Question: Consider this class diagram:

Car has a max speed of 200 kph, and bus 100 kph. I represent this as a const maxSpeed field in the sub-class;
How do I make getMaxSpeed() return this constant. This is a simple example only to illustrate my problem, so duplicating the getMaxSpeed() to every sub-class won't help me.
Is there any way to do it?
I already considered the solution of avoiding consts and using virtual properties, but then every instance of the class will hold a maxSpeed field, which is a waste of space.
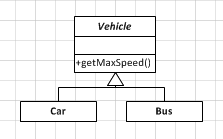
Answer: The whole point of making something virtual is that you don't know at compile time what method to call, so there's no way a 'const' can be 'virtual'. The typical solution to this is to have 'abstract public double MaxSpeed { get; }' in your base class and then 'override public double MaxSpeed { get { return 200; } }' in your 'Car' derived class.
This solution allows a sophisticated JIT compiler to determine that a particular instance of a 'Vehicle' is always a 'Car' and be able to inline the 'get_MaxSpeed' method call (as you were hoping), while still allowing every vehicle to have its own maximum speed.